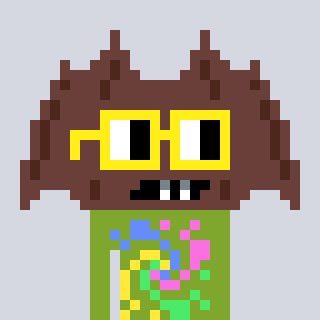
a pixel art character with square yellow glasses, a bat-shaped head and a slimegreen-colored body on a cool background